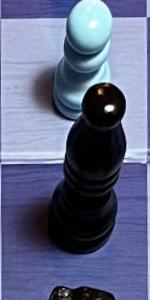
Label: Bishop_Black